Question: I am using a docker container image on lambda to run my ML model. My lambda function has a S3 trigger to fetch images. I am trying to run my lambda function but I am getting this error. Can someone please help me?

PS - now i am aware /tmp is the only writable directory in lambda but how to solve this with that?
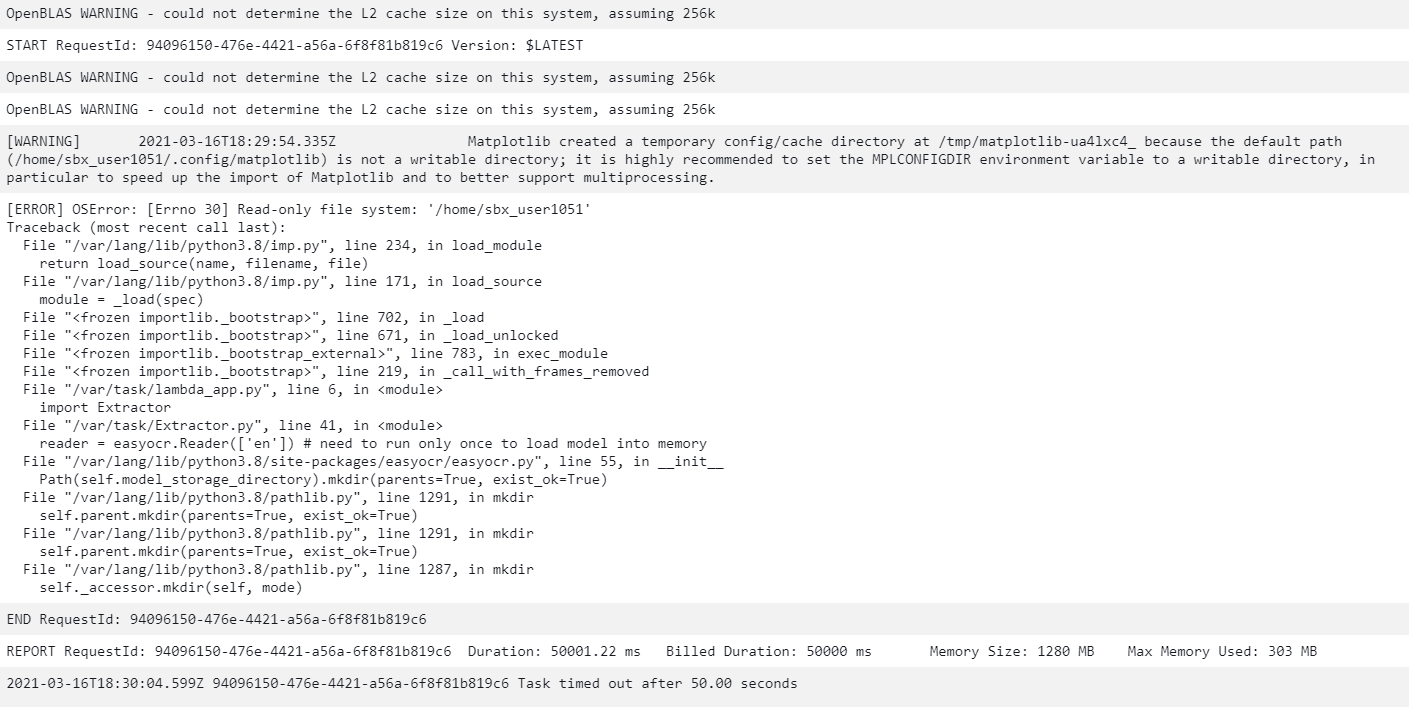
Answer: As others have mentioned, '/tmp' is the only writable directory in any AWS Lambda environments, either using containers or not.
Having said that, you should move your entire library (during the lambda runtime -- ) to that directory -- such that everything remains connected within the library -- and then reference your new library directory in the library path environment for Lambda: 'LD_LIBRARY_PATH'
Referencing your new library directory in the library path environment for Lambda should be done because Lambda looks at the '/opt/' directory by default; and since you just moved your library to '/tmp', you should also update 'LD_LIBRARY_PATH' to contain that location. This can be done in the Dockerfile:
'''
# Set the LD_LIBRARY_PATH
ENV LD_LIBRARY_PATH="/opt/my-lib-folder/:$LD_LIBRARY_PATH"
'''
or during Lambda runtime:
'''
os.environ['LD_LIBRARY_PATH'] = '/tmp/my-lib-folder:' + os.environ['LD_LIBRARY_PATH']
def lambda_handler(event, context):
# your code ...
'''
If there are still problems, it may be related to linking problems of your library, or that you didn't update your 'LD_LIBRARY_PATH' correctly.
As pointed out by @rok, you cannot move your libraries during the container image build time, because the '/tmp' folder will be erased by AWS automatically.